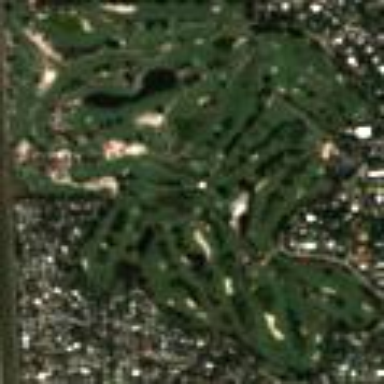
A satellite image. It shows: Golf course surrounded by greenery.